Question: Currently, I'm trying to add a cart link into a dropdown menu on my page. The code is below:
'''
<ul>
<a href="<%= cart_path %>">
<li id="link-to-cart" data-hook>
<%= link_to_cart %>
</li>
</a>
<a href="<%= checkout_path %>">
<li>
Check Out
</li>
</a>
</ul>
'''
This works properly for the checkout path, but not for the cart. The idea is to make the whole '<li>' the link to the proper location so that users have an easier time and don't have to specifically click on the text. What's rendered is shown in a screenshot below:

My current assumption is that an anchor tag cannot be encapsulated by another anchor tag, which results in what is shown. However, that does not explain why there are three anchor tags to /cart in the resulting HTML. How can I fix this behavior? Or alternatively, can I retrieve cart information, such as number of items and subtotal through a different means other than 'link_to_cart'?
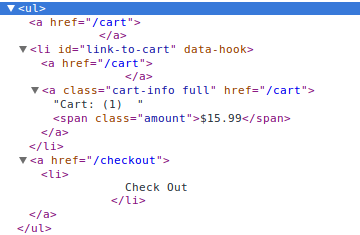
Answer: To change how the cart is rendered you can overwrite the link_to_cart method into spree base_helper.rb. You can find instructions about how to extend that helper <URL>.